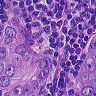
Metastatic tissue present: yes